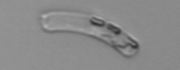
Label: Guinardia_striata